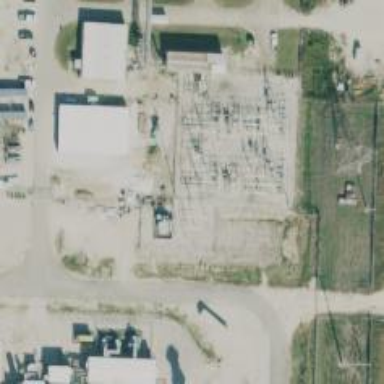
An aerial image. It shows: Switch for power supply.